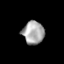
Tissue: prostate
Cell type: T cells
Senescence score: 0.3432
Nuclear area (px): 489
Mean DAPI intensity: 166.18